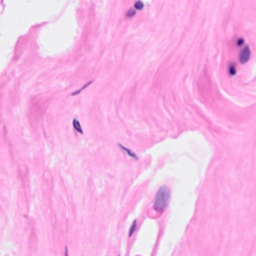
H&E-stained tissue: Breast